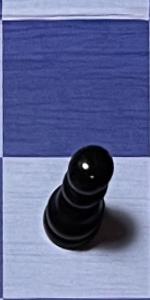
Label: Pawn_Black